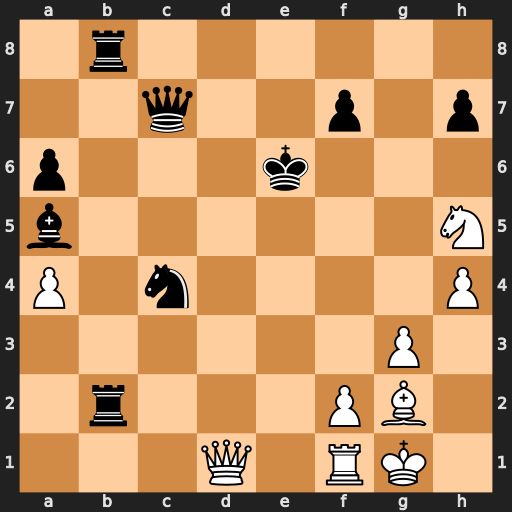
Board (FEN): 1r6/2q2p1p/p3k3/b6N/P1n4P/6P1/1r3PB1/3Q1RK1
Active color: w
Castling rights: -
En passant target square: -
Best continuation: Nf4+ Ke7 Nd5+ Kf8 Nxc7